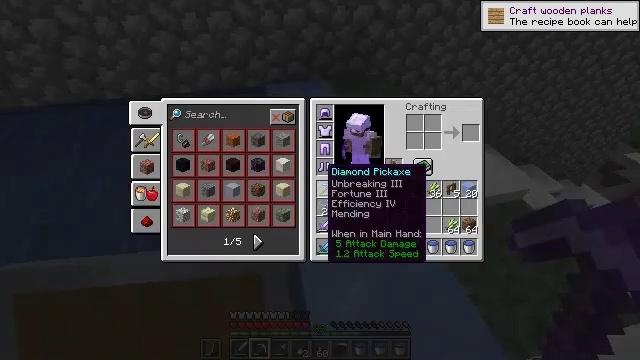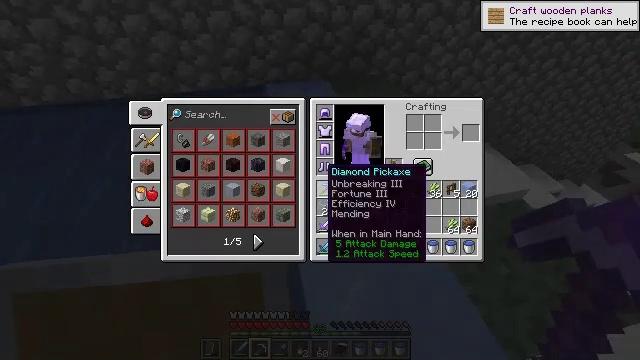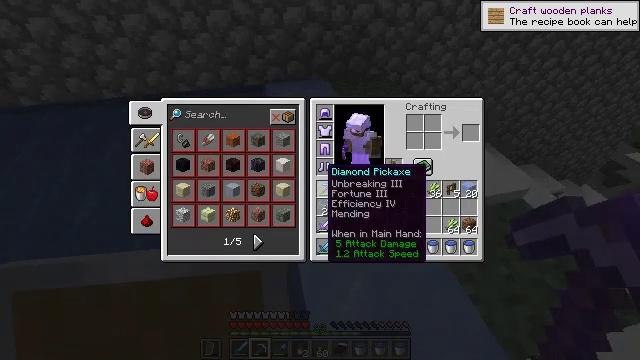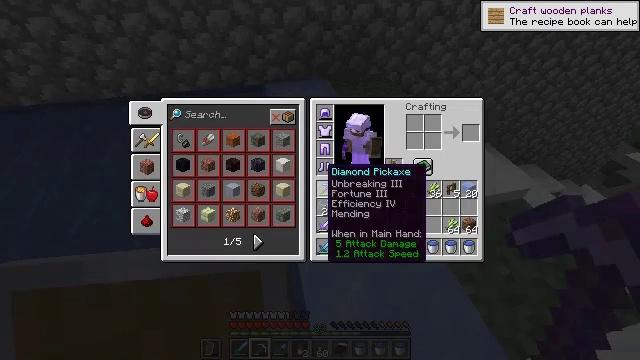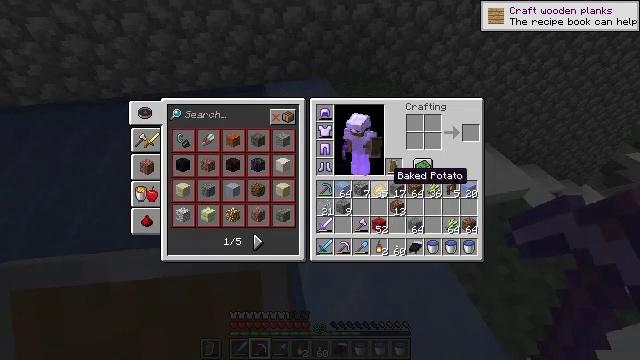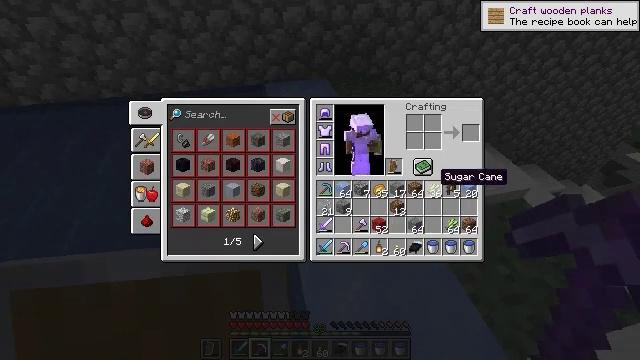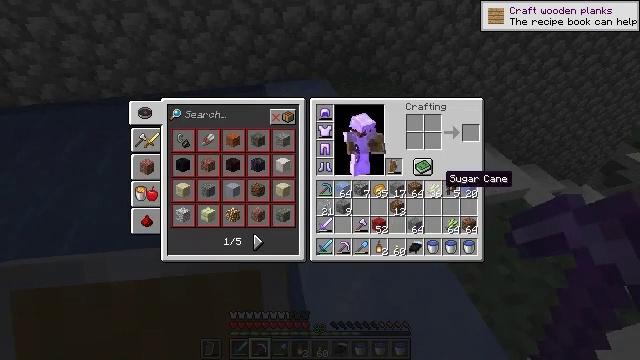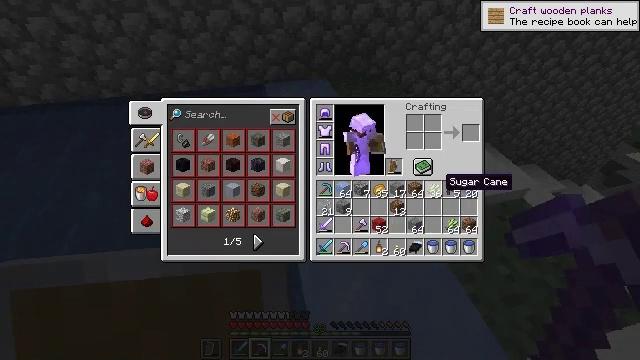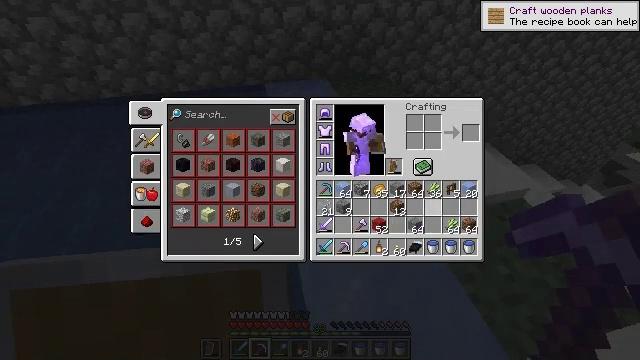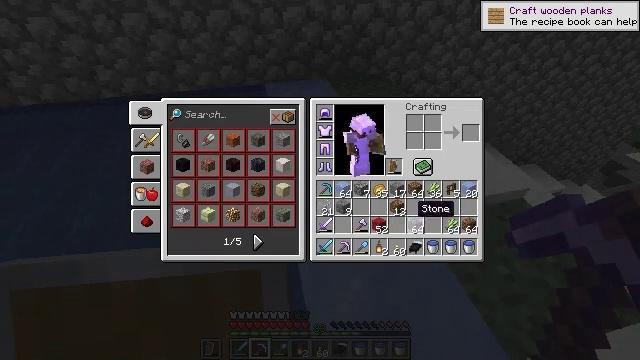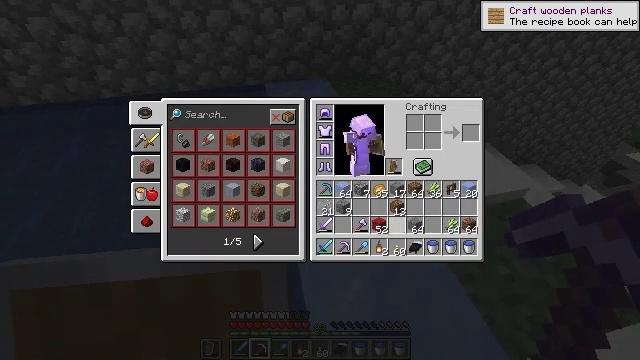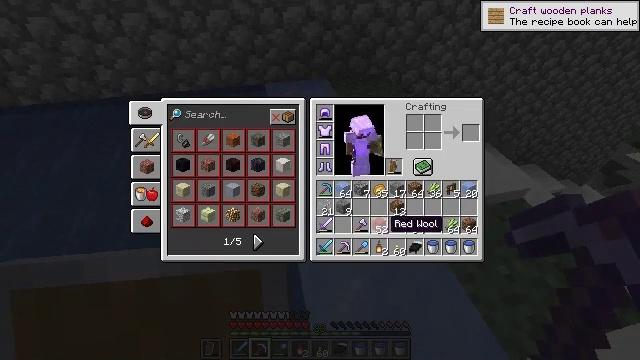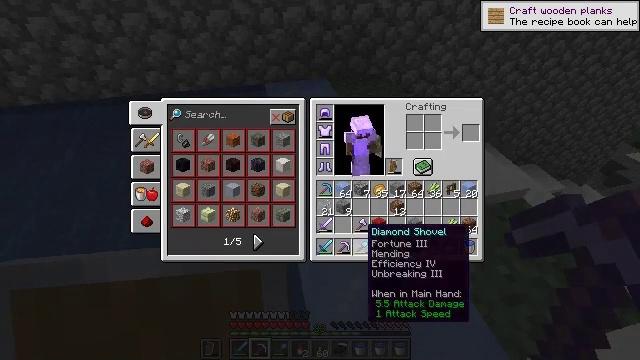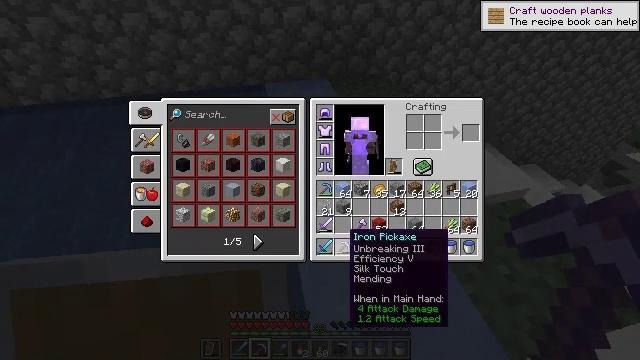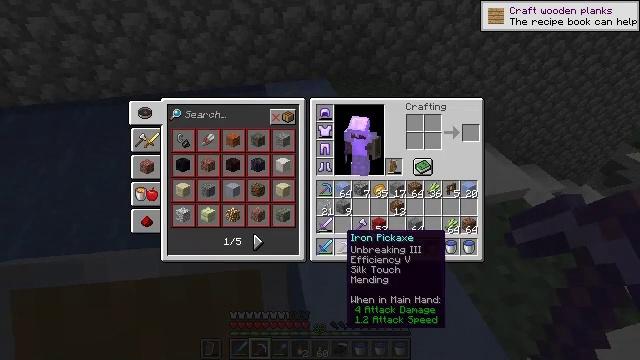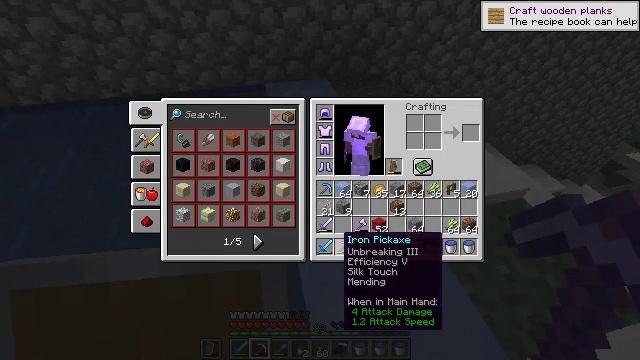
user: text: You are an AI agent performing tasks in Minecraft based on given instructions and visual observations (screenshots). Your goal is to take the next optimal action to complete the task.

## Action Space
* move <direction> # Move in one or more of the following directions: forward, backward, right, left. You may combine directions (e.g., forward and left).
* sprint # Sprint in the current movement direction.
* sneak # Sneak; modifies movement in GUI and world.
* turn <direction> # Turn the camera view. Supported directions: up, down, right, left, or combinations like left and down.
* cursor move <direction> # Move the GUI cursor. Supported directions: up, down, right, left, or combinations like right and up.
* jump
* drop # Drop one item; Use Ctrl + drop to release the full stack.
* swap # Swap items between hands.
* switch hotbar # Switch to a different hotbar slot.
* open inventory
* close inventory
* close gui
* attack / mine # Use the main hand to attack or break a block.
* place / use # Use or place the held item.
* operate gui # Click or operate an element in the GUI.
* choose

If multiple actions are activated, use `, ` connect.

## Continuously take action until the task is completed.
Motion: motion action
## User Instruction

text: Harvest the ice from frozen areas.
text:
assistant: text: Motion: no_op
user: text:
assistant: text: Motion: no_op
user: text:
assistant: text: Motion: no_op
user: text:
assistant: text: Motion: cursor move right
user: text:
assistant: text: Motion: cursor move right
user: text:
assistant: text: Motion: no_op
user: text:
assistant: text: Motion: no_op
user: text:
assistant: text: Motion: sneak, cursor move left and down
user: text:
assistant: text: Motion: sneak, cursor move left and down
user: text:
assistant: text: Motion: sneak, cursor move left and down
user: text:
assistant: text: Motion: sneak, cursor move left
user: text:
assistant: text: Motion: sneak, cursor move left and down
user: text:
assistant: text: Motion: sneak, cursor move left
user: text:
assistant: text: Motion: sneak
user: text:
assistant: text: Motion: sneak
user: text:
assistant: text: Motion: sneak
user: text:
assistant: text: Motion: sneak
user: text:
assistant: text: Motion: sneak
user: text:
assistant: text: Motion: sneak
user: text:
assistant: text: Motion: sneak
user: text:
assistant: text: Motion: sneak, choose
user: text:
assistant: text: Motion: sneak, choose
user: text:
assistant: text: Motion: sneak, choose
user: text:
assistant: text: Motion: sneak, cursor move left and up
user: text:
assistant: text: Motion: sneak, cursor move up
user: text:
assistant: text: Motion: sneak, cursor move up
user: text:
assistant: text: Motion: sneak, cursor move up
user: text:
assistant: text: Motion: sneak
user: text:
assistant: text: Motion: sneak
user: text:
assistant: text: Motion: sneak